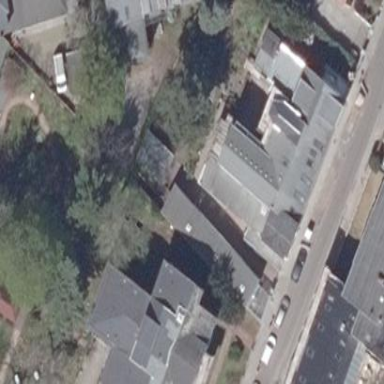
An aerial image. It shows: Gabled roof apartments building with black roof. The building is antique white and rose in color.